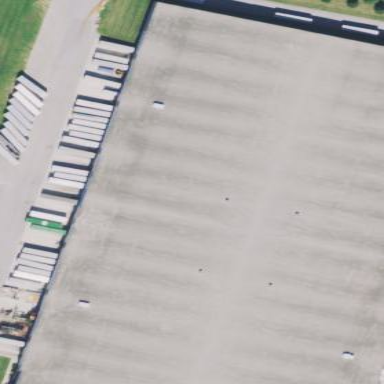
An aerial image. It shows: Warehouse.